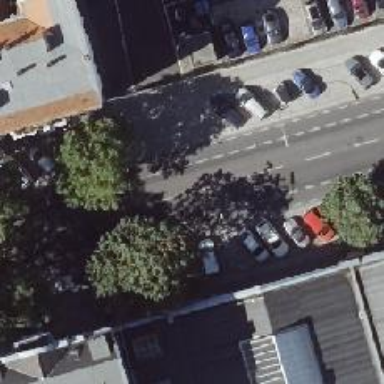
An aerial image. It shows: Secondary road with asphalt surface and separate cycle lane. There is parking on both sides of the road.